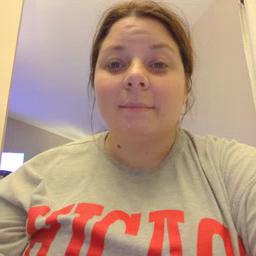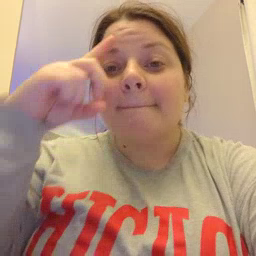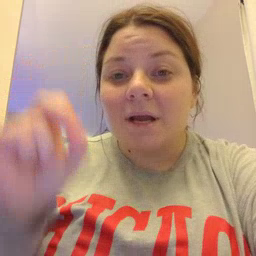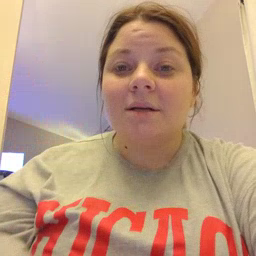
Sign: because